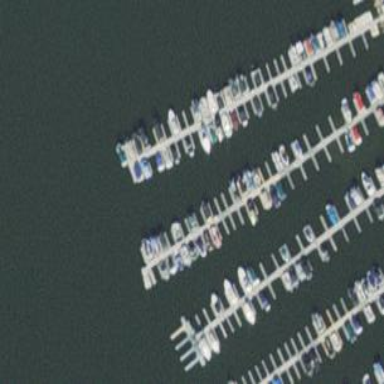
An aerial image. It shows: Man-made pier.